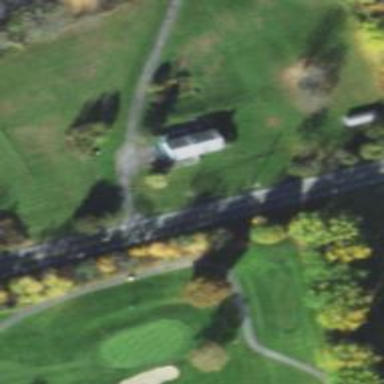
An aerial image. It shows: Service road designated as golf cart path.